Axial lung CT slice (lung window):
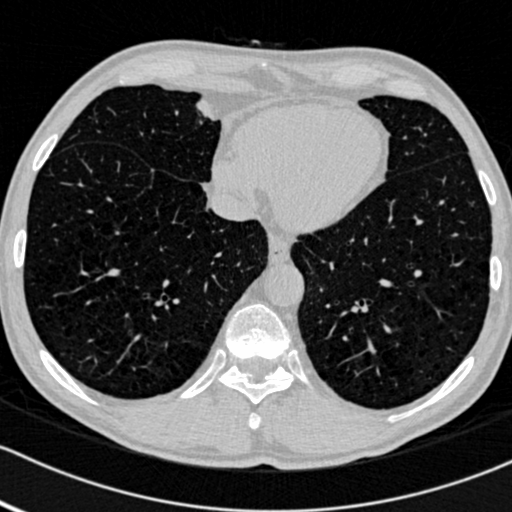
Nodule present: no